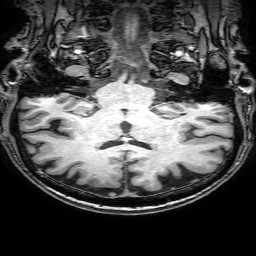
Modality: T1w
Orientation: sagittal
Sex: male
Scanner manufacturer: philips
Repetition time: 0.00823 s
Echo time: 0.00382 s